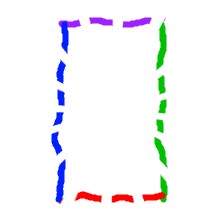
Shape: rectangle